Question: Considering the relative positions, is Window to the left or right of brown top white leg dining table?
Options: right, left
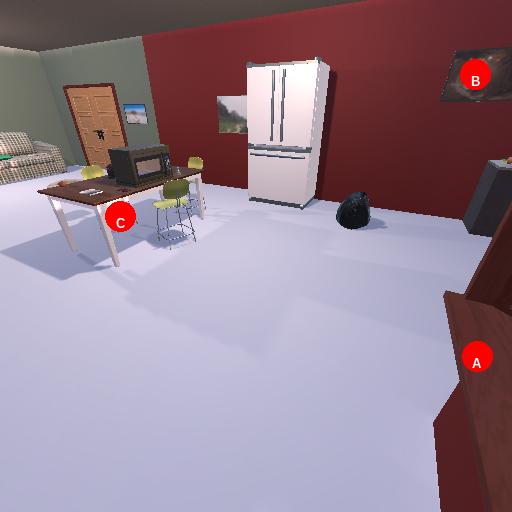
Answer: right